This continuous-wavelet-transform scalogram was computed from a bearing vibration snapshot. Based on the visible evidence, which condition applies: normal, inner_race, outer_race, ball?
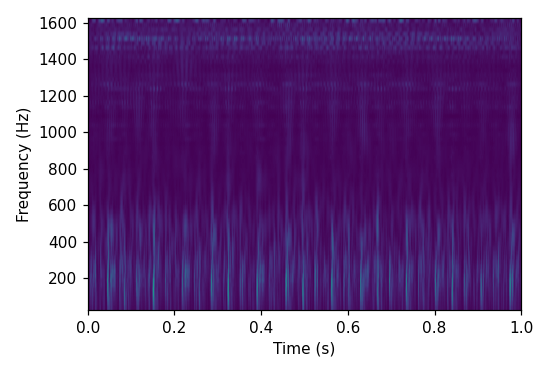
Answer: outer_race